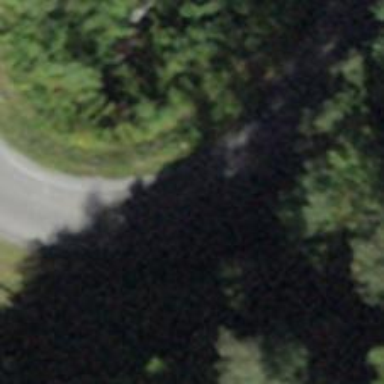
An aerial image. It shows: Unclassified road with paved surface.